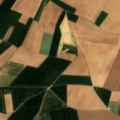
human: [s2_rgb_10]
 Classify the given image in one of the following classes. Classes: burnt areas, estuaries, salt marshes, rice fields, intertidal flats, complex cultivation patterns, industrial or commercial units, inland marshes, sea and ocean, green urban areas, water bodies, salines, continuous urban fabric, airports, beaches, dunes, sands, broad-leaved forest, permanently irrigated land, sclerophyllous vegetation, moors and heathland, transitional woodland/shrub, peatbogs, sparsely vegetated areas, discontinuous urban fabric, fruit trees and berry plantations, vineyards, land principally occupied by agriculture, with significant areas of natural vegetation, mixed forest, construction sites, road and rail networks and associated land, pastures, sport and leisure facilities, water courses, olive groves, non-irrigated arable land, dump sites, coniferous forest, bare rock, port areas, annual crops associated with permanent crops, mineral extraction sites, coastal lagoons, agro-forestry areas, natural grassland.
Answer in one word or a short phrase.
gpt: discontinuous urban fabric, non-irrigated arable land, complex cultivation patterns